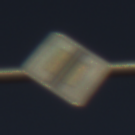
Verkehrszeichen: EndeVorfahrtsstrasse
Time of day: MorningAfternoon
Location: Outdoor (Nature)
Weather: Clear
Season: NotSpecified
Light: Natural